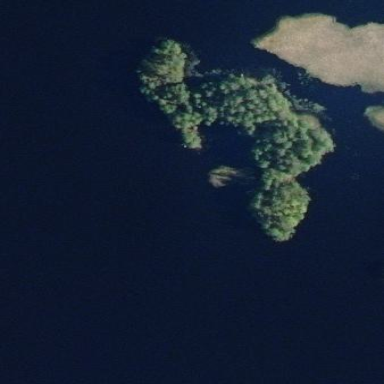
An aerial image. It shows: Islet.